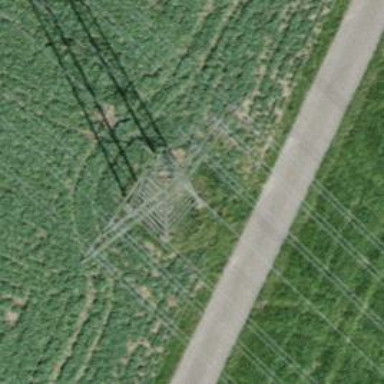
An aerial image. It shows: Power tower.